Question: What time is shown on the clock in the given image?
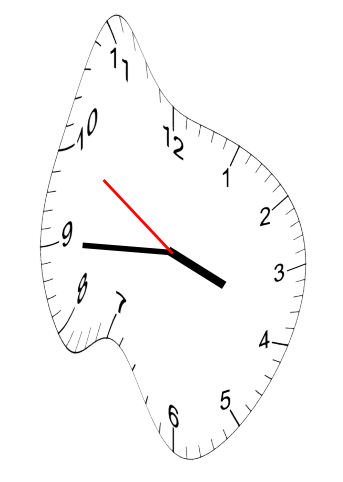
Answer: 03:44:50